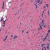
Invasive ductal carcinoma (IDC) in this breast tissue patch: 1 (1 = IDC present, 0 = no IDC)